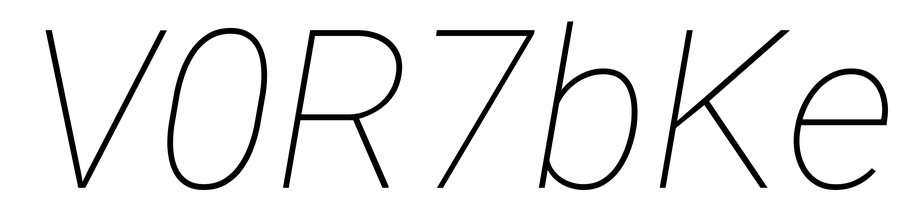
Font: Roboto-Italic_Thin_Italic